Interaction volume radius: 10 \u00c5
Interaction volume height: 15 \u00c5
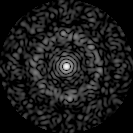
Disorder parameter: 0.849